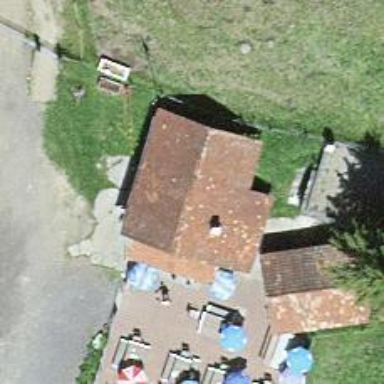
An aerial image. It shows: Cafe.